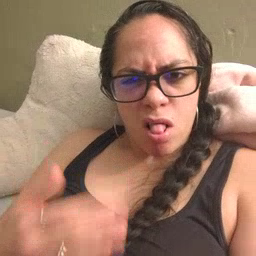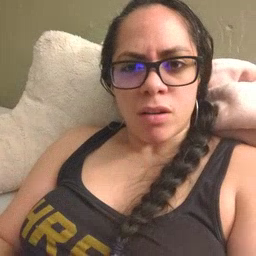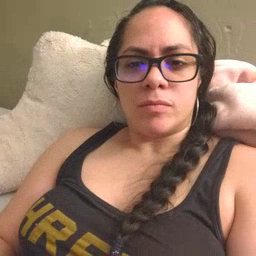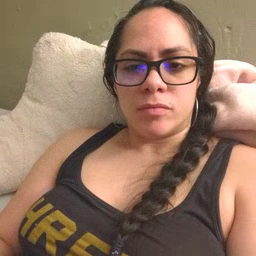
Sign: all